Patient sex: M
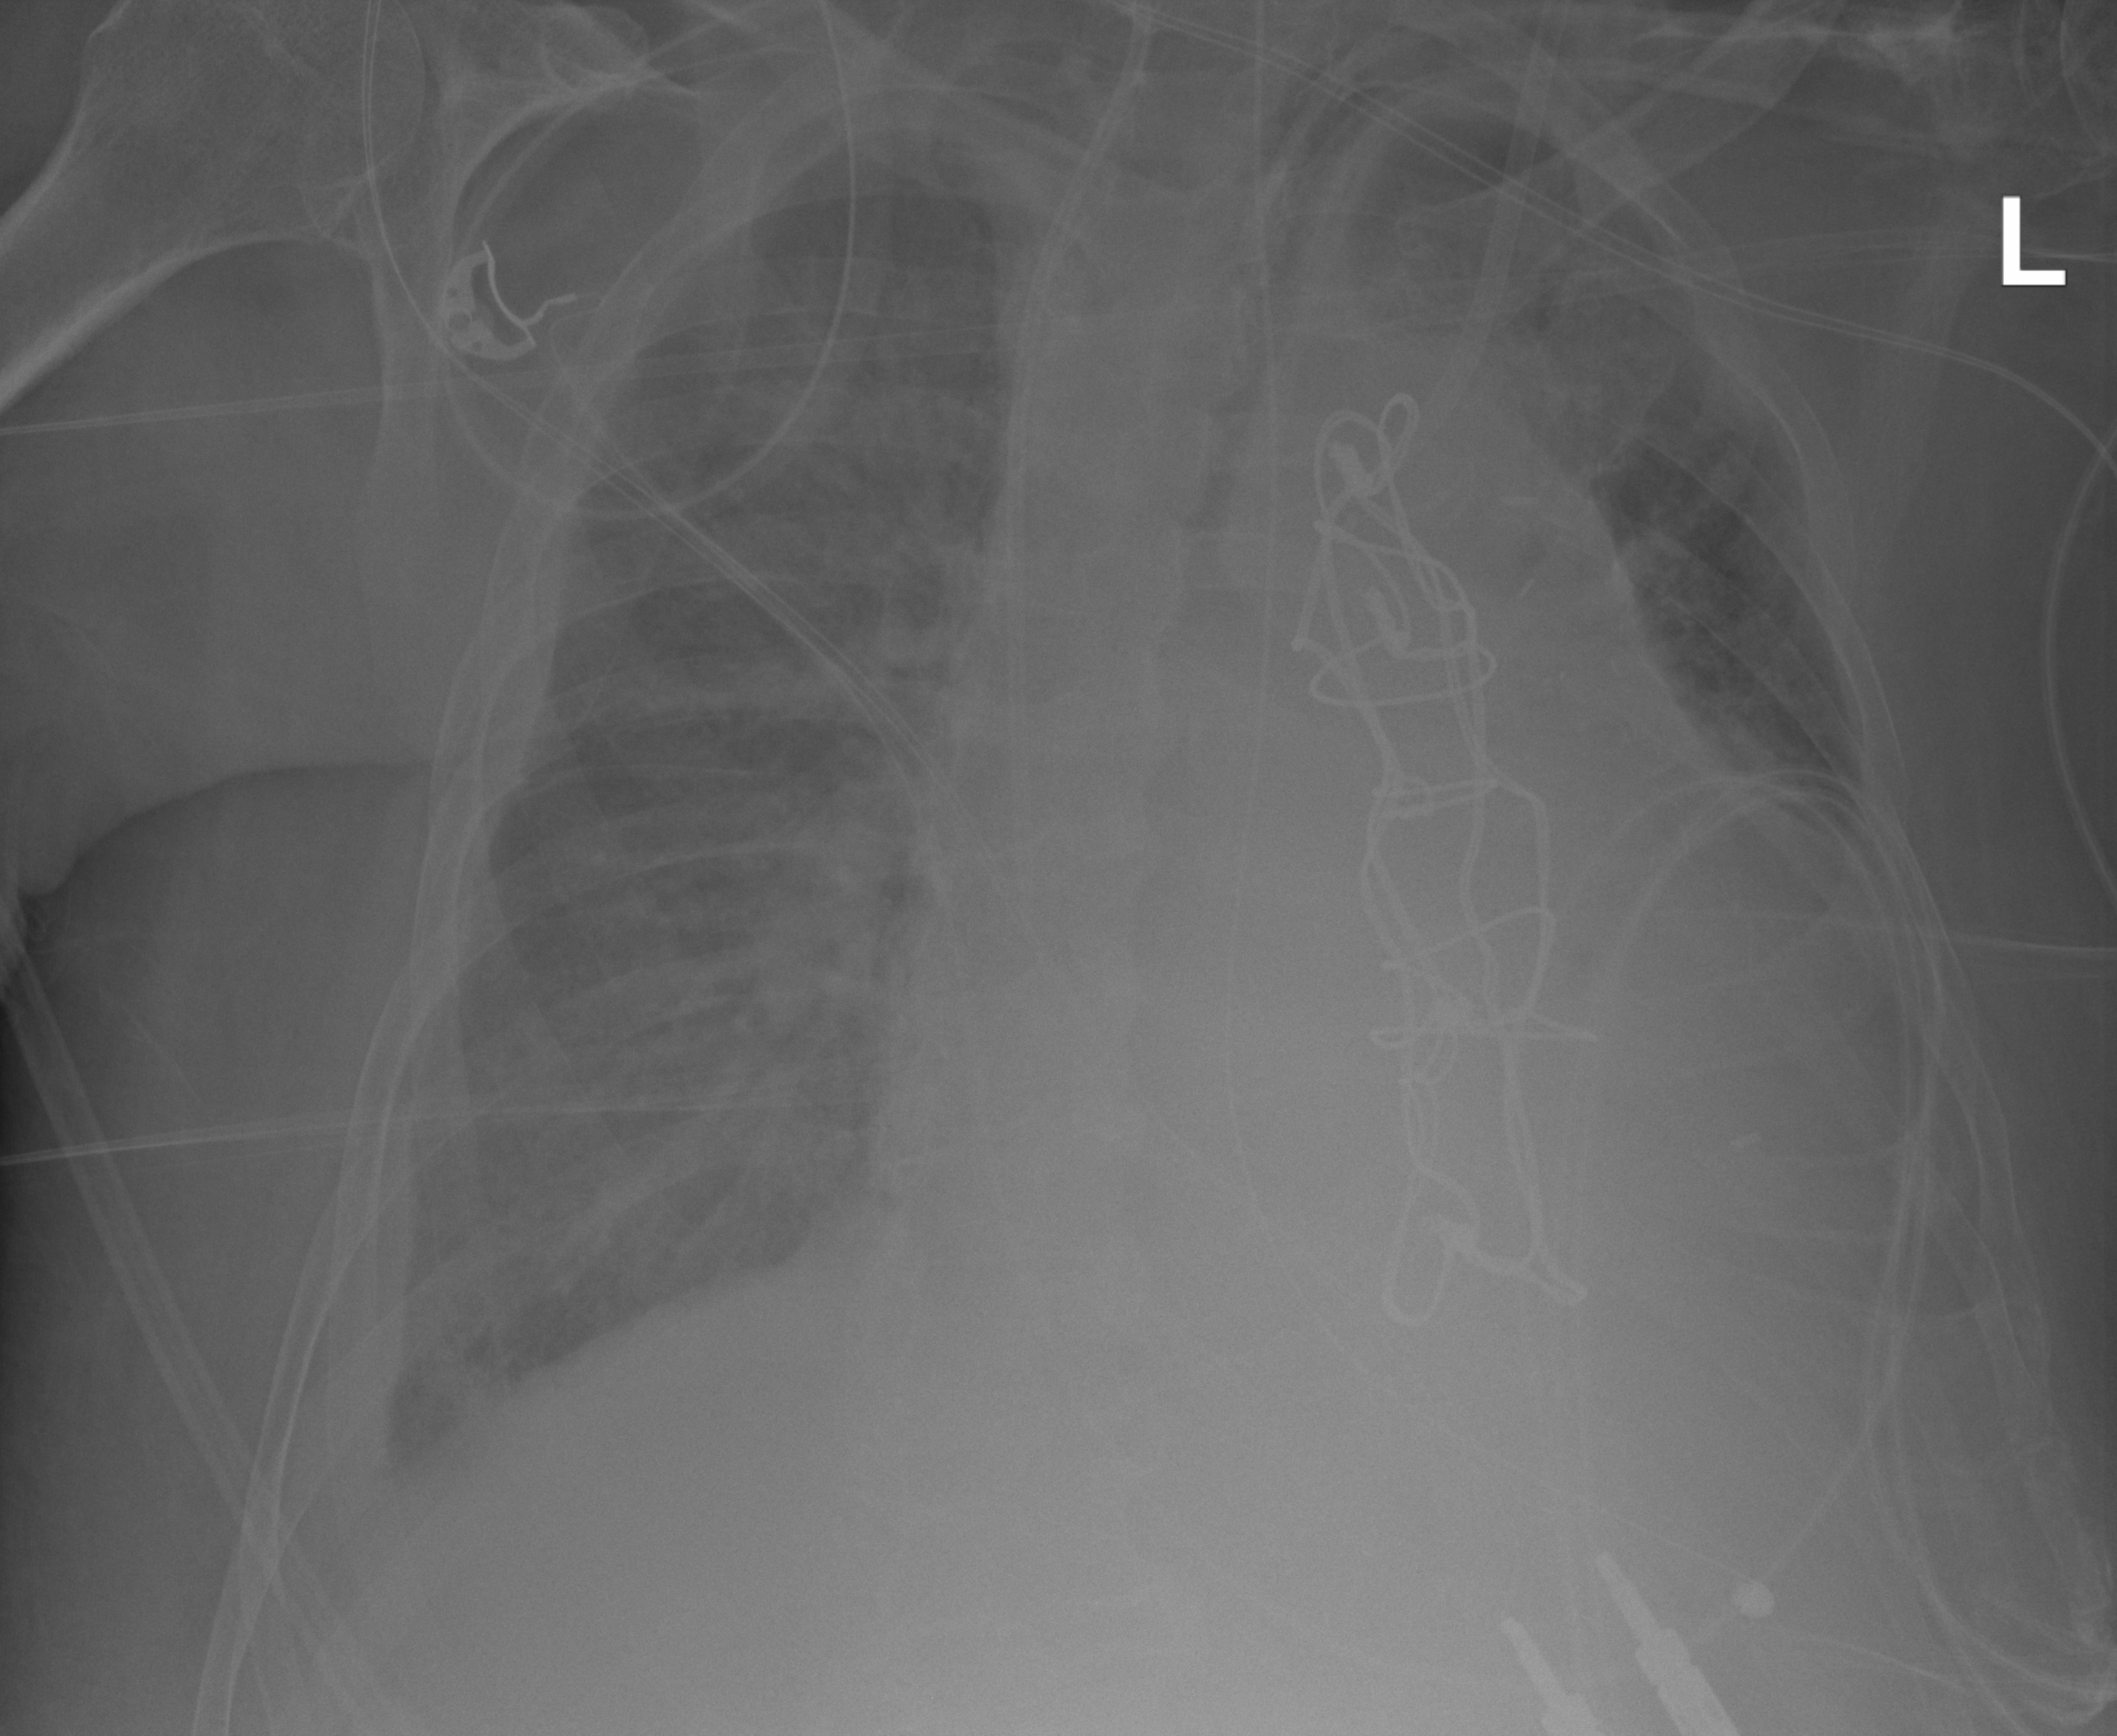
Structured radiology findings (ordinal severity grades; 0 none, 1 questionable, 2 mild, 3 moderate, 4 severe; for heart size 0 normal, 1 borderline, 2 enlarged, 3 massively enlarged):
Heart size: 2
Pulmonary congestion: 1
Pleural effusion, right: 2
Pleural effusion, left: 2
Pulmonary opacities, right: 2
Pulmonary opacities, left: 0
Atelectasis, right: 2
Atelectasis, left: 2